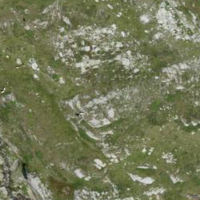
EUNIS habitat code: 26
Species observed at this site:
Kalmia procumbens
Colias palaeno